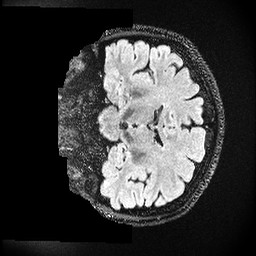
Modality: FLAIR
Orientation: coronal
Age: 32
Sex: female
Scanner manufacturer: ge
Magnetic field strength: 3 T
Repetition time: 4.802 s
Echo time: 0.1157 s